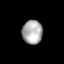
Tissue: lung
Cell type: Epithelial cells
Senescence score: 0.211
Nuclear area (px): 479
Mean DAPI intensity: 170.528